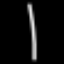
Label: line